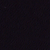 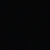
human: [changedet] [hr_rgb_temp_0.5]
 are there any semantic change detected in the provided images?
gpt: Everything remains the same.